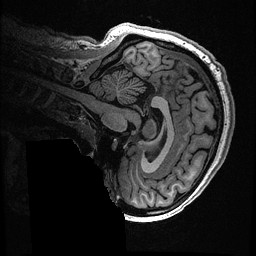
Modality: T1w
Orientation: sagittal
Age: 23
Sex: female
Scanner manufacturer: ge
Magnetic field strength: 3 T
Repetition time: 0.006952 s
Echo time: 0.00292 s